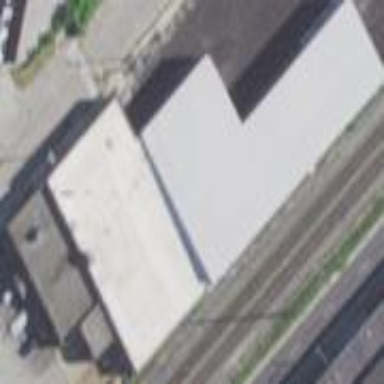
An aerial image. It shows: Industrial bus depot.